Field crop: maize
Growth stage: 2
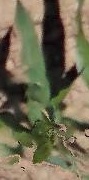
Species: maize